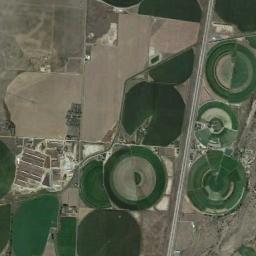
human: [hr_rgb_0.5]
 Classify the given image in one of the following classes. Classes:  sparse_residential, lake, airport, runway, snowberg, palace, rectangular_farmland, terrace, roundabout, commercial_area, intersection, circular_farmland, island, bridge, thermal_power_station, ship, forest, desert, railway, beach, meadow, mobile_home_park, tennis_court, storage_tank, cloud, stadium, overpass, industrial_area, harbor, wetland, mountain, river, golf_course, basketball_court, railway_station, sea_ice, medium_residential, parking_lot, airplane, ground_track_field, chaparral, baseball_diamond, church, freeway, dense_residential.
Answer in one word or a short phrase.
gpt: circular_farmland